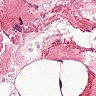
Metastatic tissue present: no